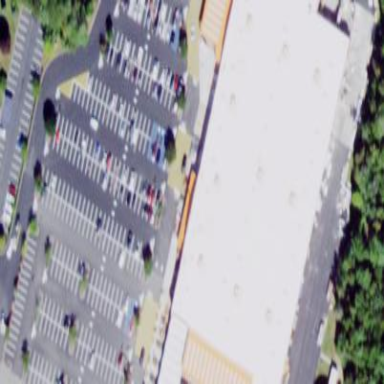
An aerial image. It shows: Retail building.